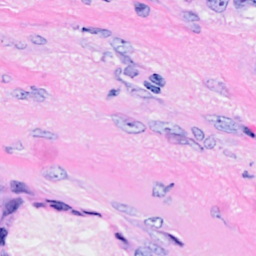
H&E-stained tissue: Breast